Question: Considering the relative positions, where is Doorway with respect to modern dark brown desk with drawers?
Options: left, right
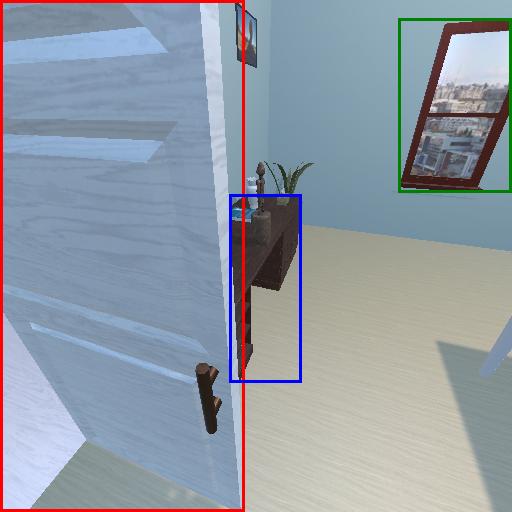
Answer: left